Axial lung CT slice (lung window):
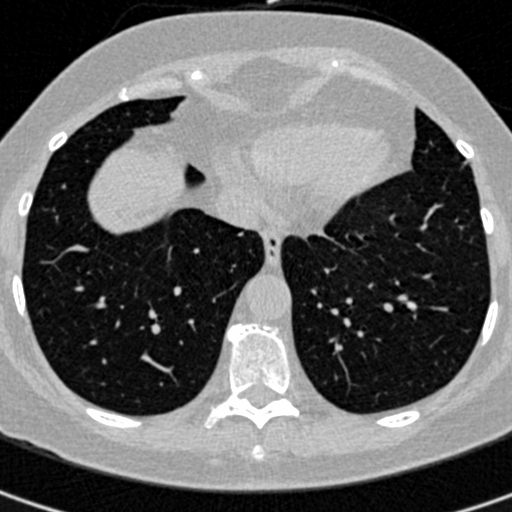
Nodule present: no